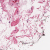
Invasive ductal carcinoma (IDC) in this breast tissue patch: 0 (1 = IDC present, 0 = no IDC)